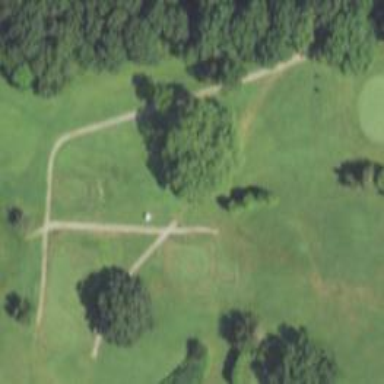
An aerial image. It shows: Path used for both walking and golf.